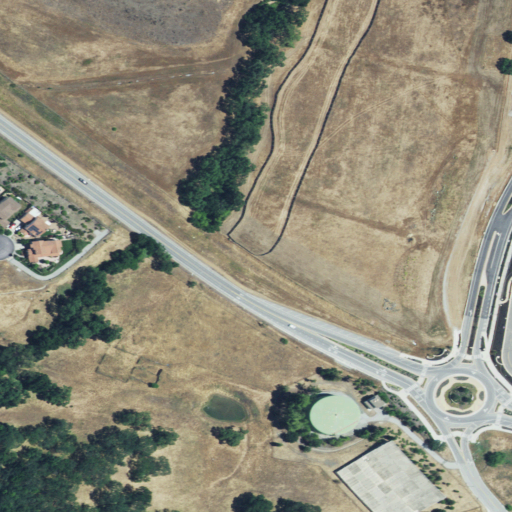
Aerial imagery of valley in California named Reservoir Canyon containing grassland, open development, low intensity development, medium intensity development, mixed forest, shrub, and high intensity development